Field crop: maize
Growth stage: 1
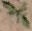
Species: atriplex